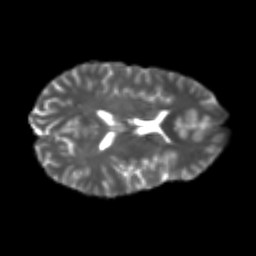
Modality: T2w
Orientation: axial
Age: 23
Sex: male
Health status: healthy
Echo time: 0.074 s